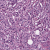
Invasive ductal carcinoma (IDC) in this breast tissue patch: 1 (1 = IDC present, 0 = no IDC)